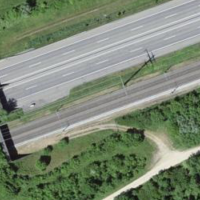
EUNIS habitat code: 57
Species observed at this site:
Pieris rapae
Tettigonia viridissima
Chorthippus biguttulus
Gomphocerippus rufus